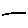
Label: line